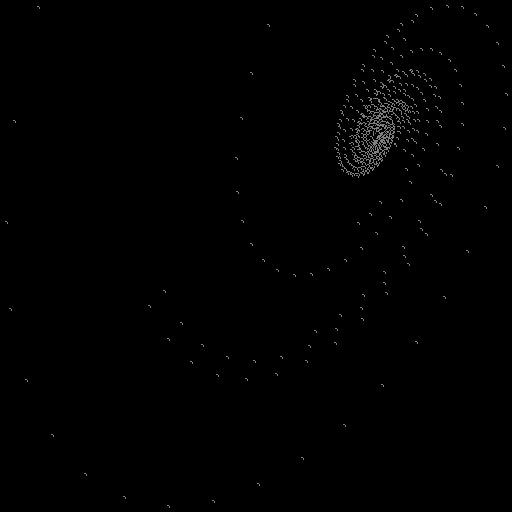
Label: ammonite